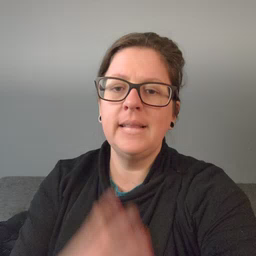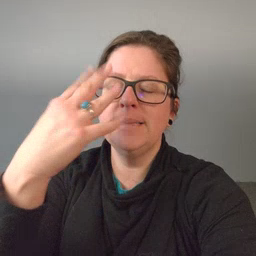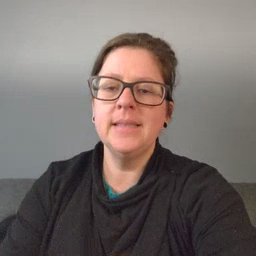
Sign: sleepy